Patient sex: F
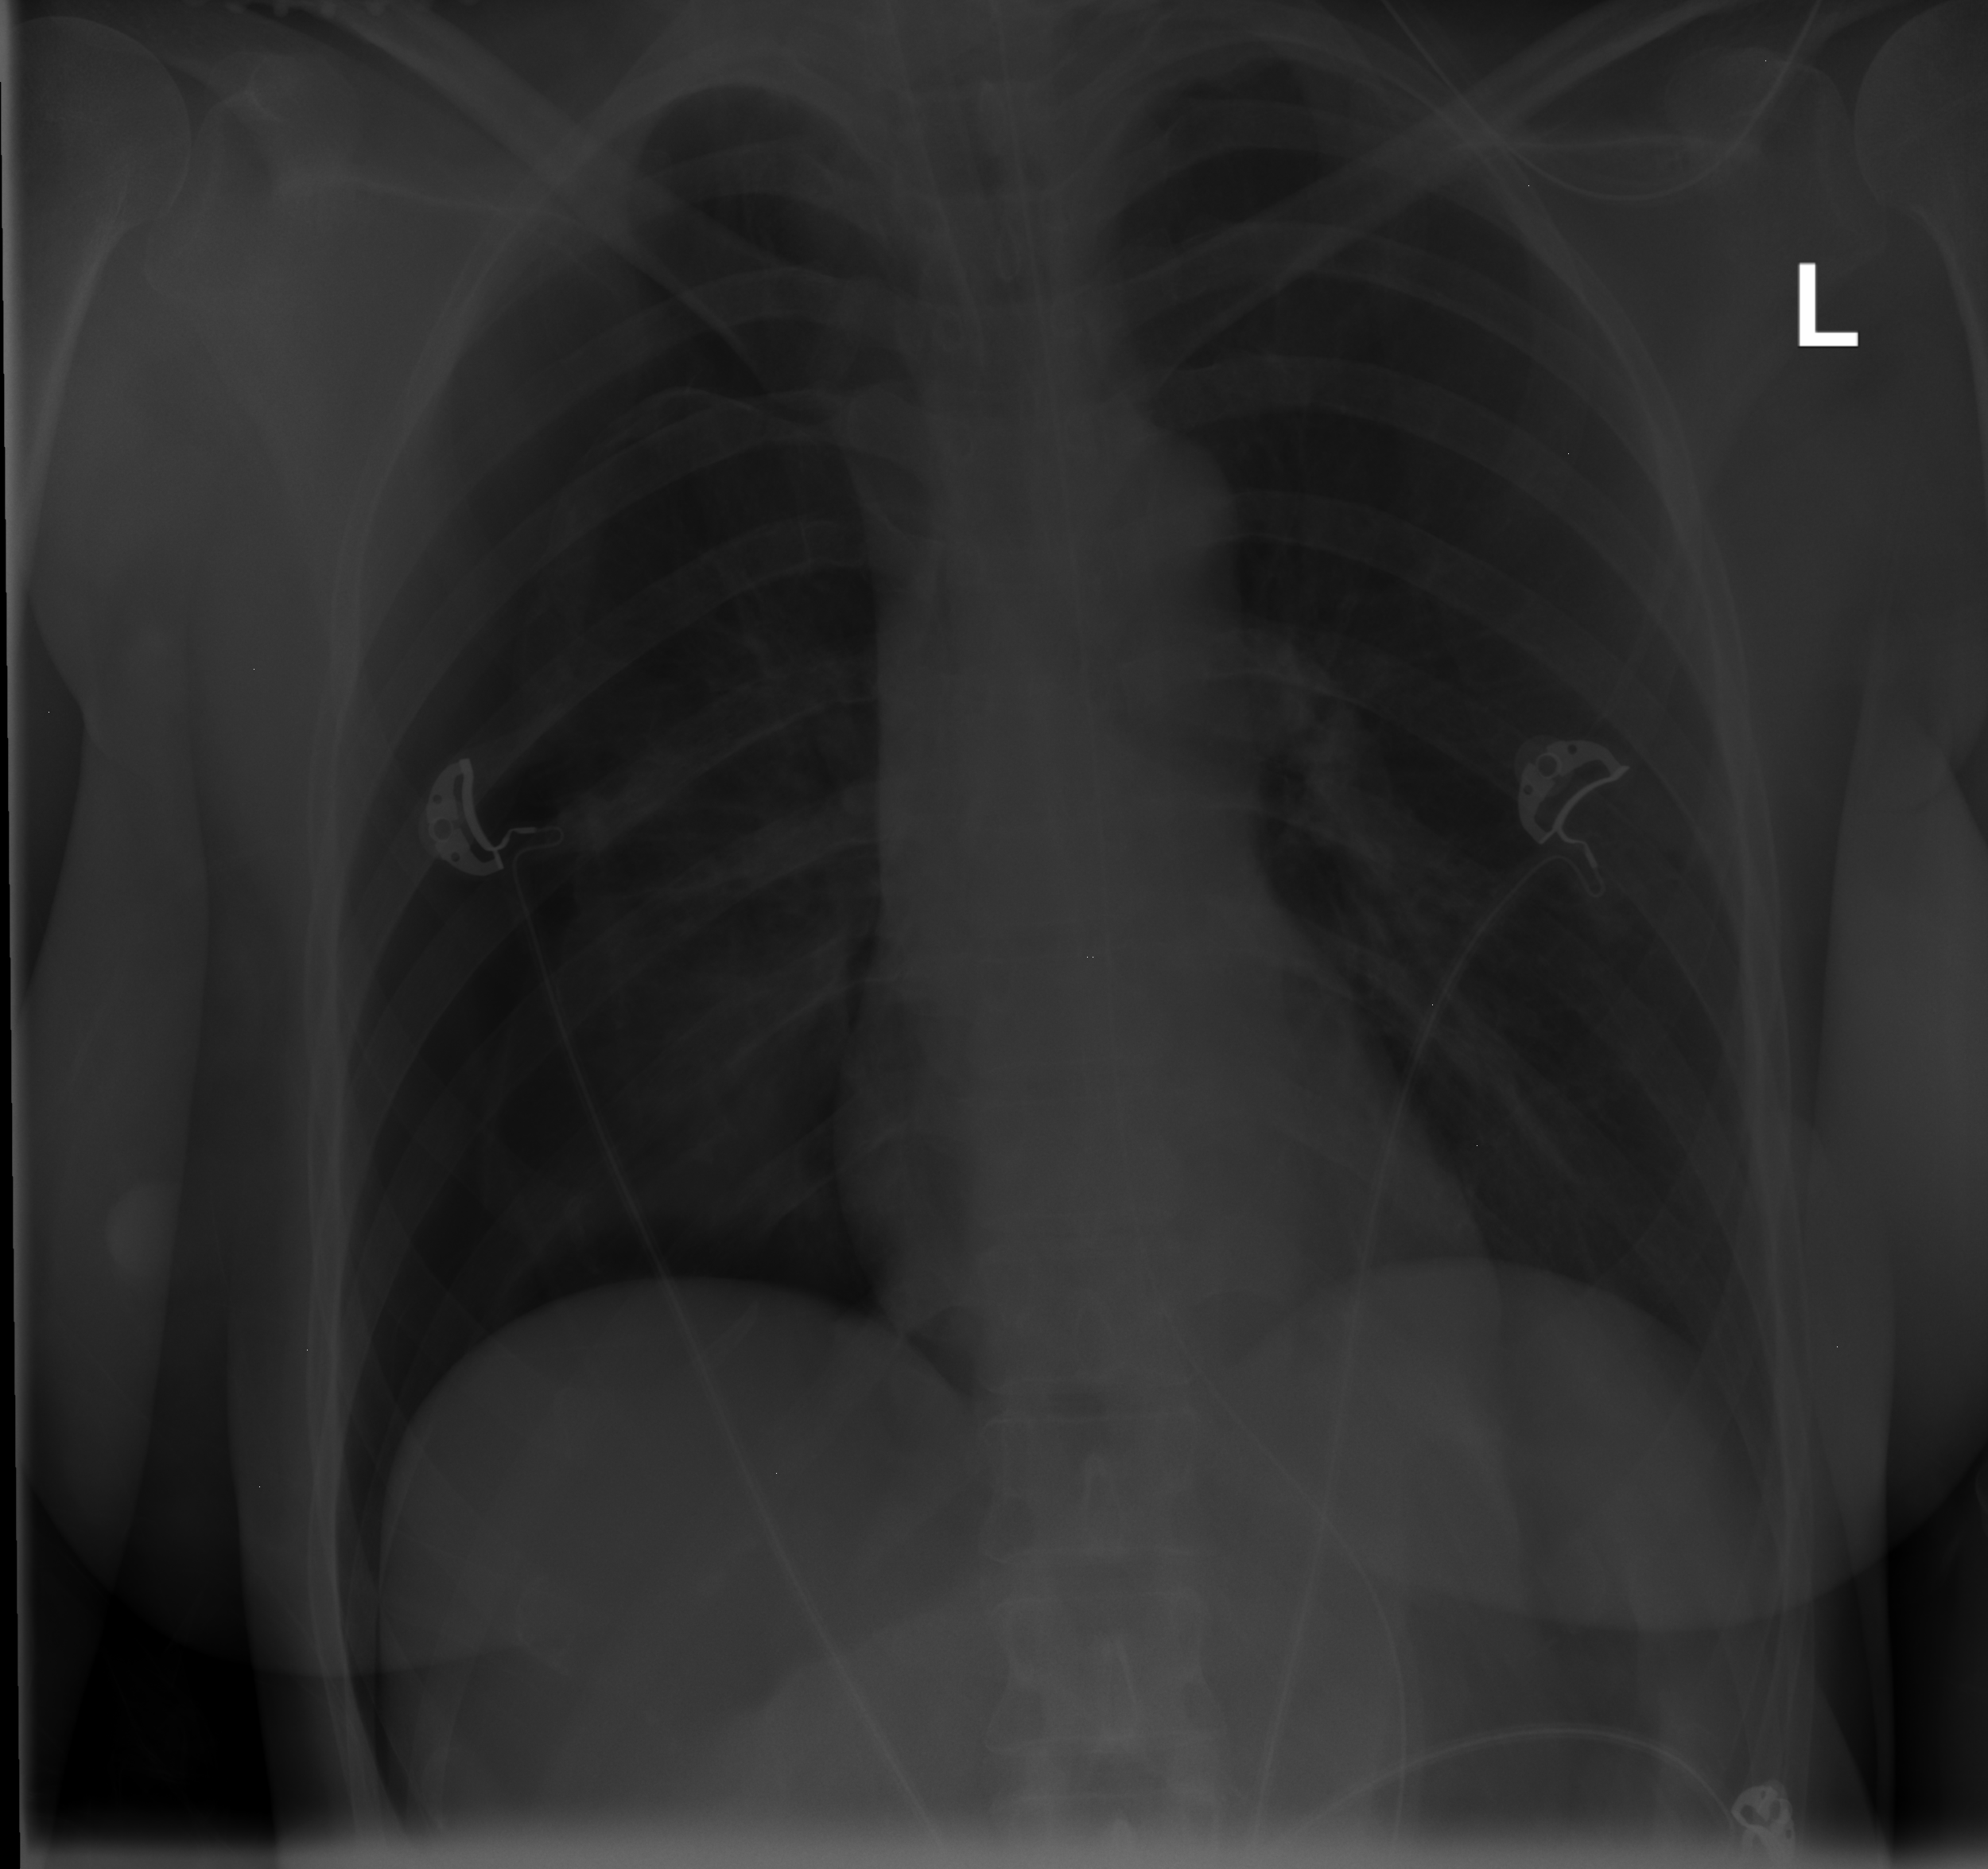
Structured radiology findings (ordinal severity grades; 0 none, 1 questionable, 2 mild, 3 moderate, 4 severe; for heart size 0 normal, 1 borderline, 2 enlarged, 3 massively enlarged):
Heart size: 0
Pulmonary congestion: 0
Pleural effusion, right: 0
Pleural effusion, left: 0
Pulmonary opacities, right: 0
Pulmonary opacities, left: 0
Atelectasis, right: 2
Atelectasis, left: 0